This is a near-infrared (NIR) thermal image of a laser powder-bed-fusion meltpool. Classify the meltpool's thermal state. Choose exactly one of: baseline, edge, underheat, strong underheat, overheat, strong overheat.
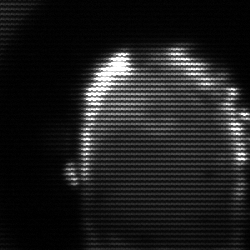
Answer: baseline